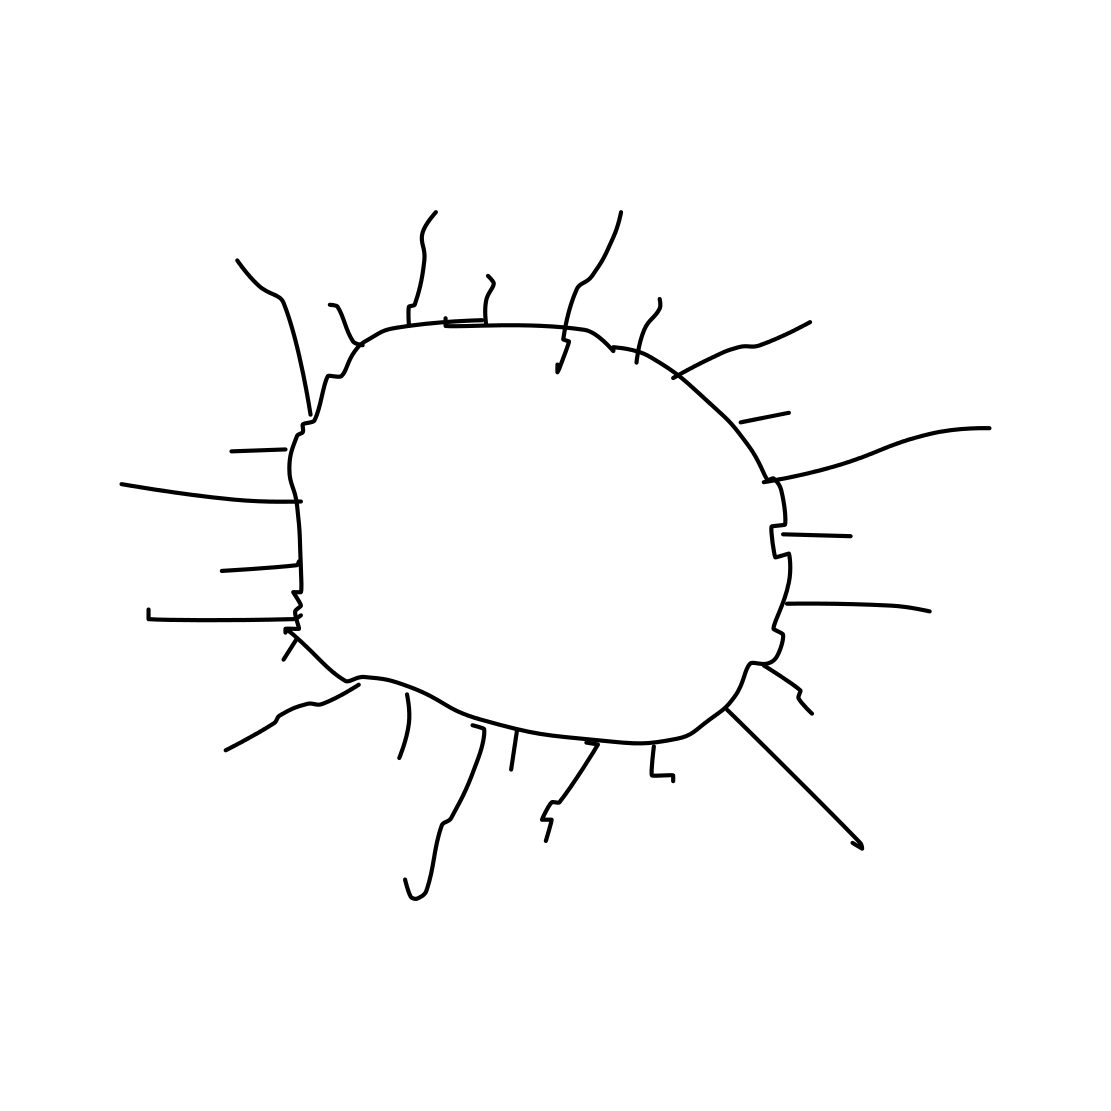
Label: sun